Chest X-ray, PA view. Patient: 60 years old, sex M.
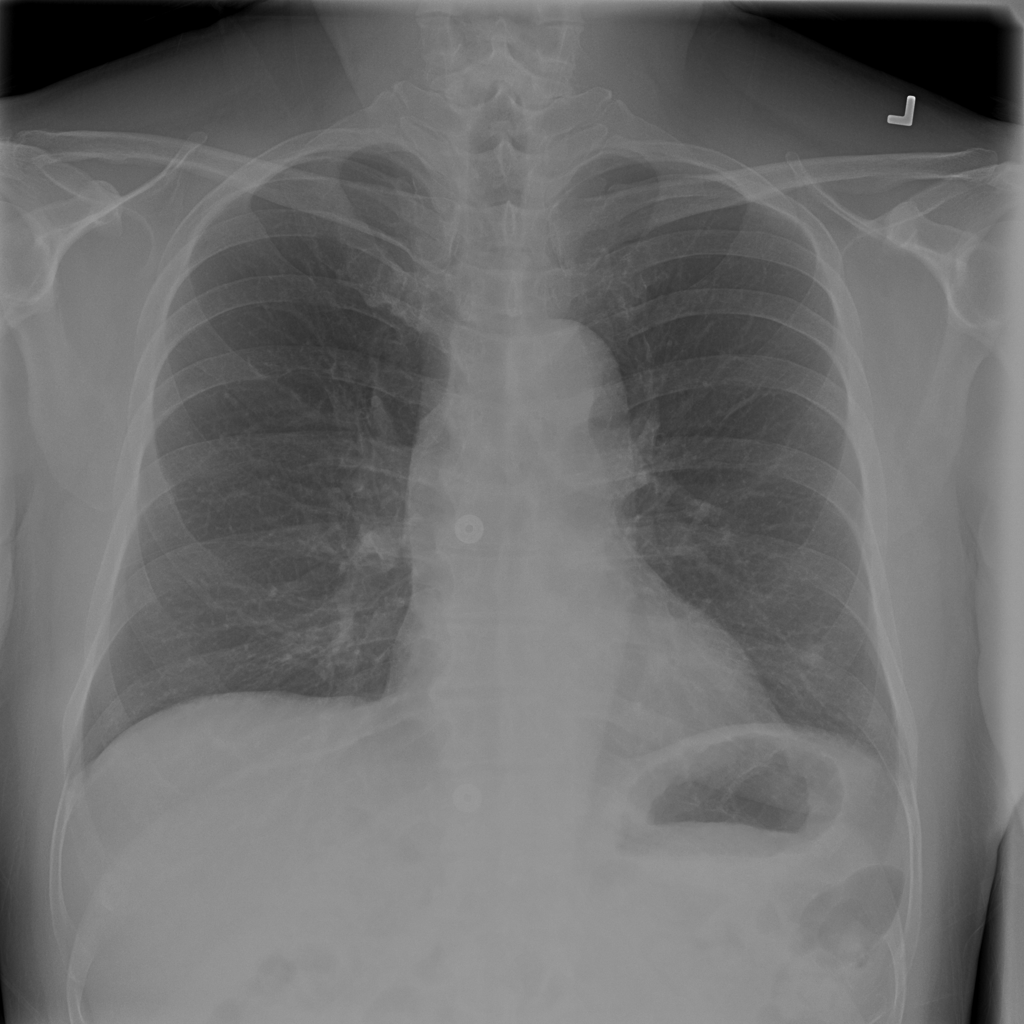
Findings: Nodule